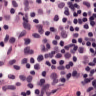
Metastatic tissue present: no